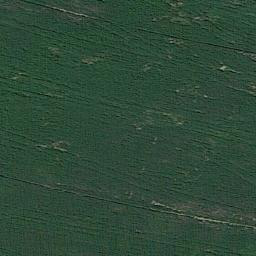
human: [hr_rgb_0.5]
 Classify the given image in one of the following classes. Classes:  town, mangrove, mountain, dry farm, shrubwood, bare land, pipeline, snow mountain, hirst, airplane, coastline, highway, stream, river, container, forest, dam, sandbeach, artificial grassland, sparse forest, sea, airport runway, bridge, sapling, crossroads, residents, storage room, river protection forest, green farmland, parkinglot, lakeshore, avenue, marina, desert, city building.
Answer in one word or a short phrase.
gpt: artificial grassland